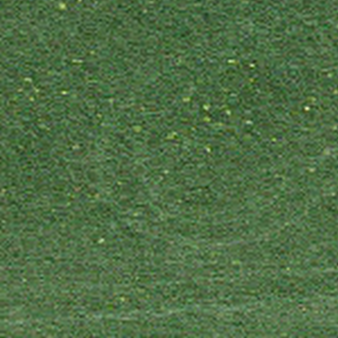
Label: other